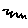
Label: zigzag